Aerial crown-view tile of a tropical tree (Barro Colorado Island, Panama), acquired 20250124:
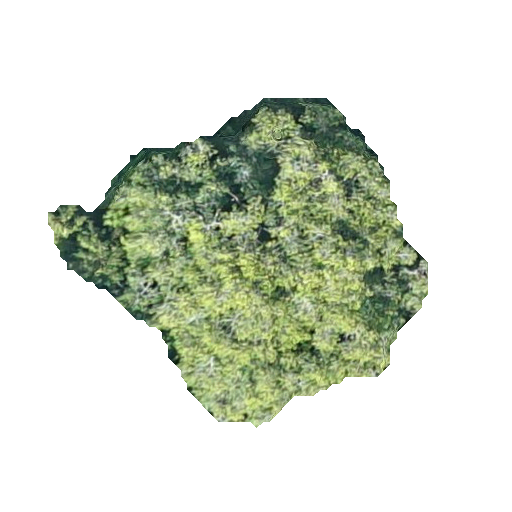
Species: Guatteria lucens
GBIF accepted scientific name: Guatteria lucens
Crown area: 113.887 m²